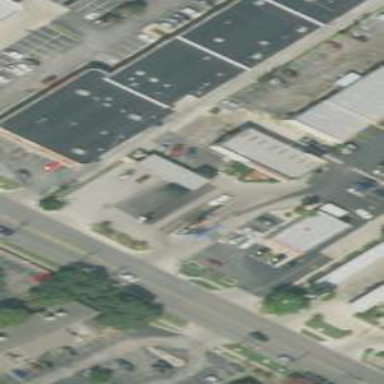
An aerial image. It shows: Car wash facility.